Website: home-depot
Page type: review-order
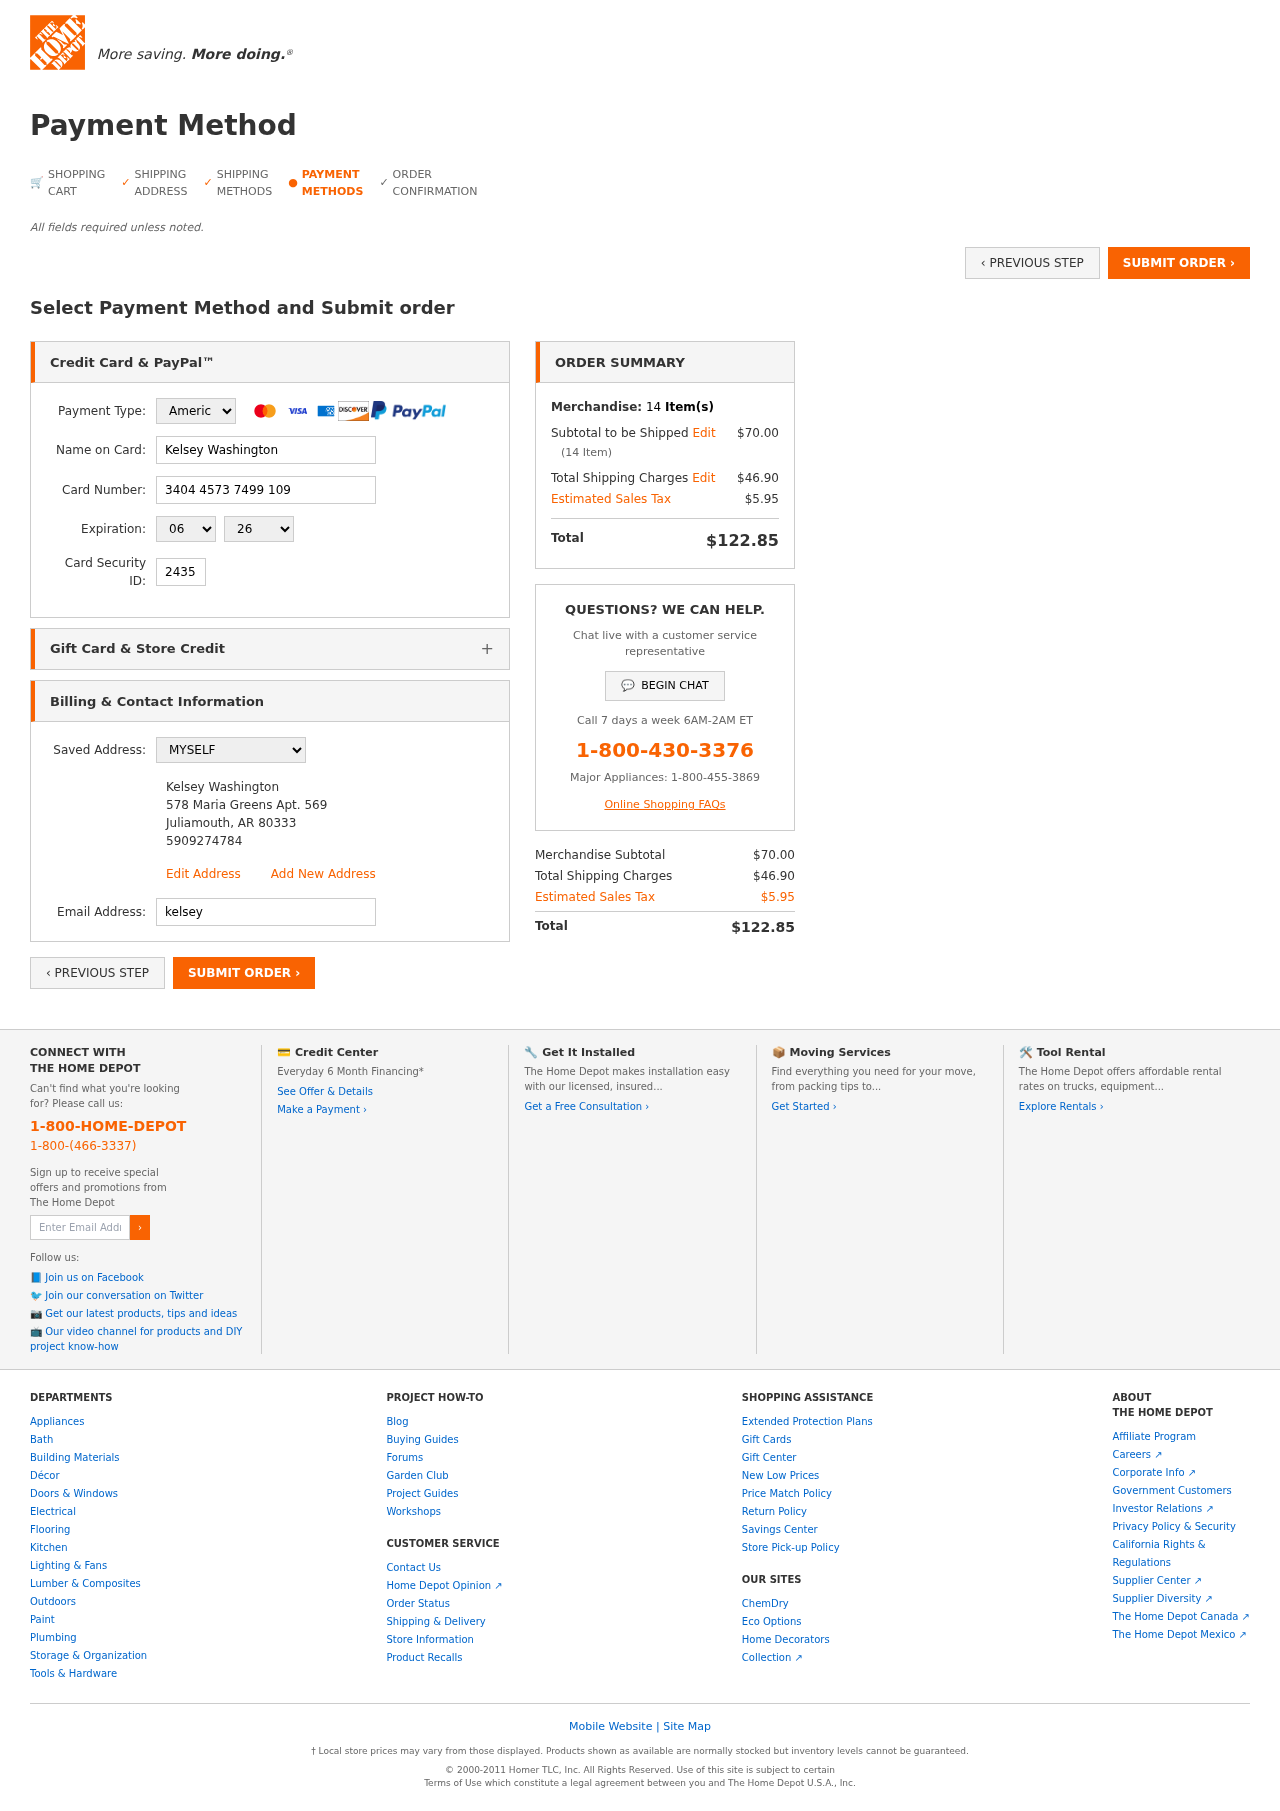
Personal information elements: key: PII_CARD_CVV
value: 2435
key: PII_CARD_EXPIRY_MONTH
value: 06
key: PII_CARD_EXPIRY_YEAR
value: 26
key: PII_CARD_NUMBER
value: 3404 4573 7499 109
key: PII_CARD_TYPE
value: American Express
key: PII_EMAIL
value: kelseywashington@yahoo.com
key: PII_FULLNAME
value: Kelsey Washington
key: PII_FULLNAME2
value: Kelsey Washington
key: PII_STREET2
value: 578 Maria Greens Apt. 569
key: PII_CITY2
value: Juliamouth
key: PII_STATE_ABBR2
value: AR
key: PII_POSTCODE2
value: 80333
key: PII_PHONE2
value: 5909274784
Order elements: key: ORDER_NUM_ITEMS
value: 14
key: ORDER_SUBTOTAL
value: $70.00
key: ORDER_NUM_ITEMS2
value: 14
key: ORDER_SHIPPING_COST
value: $46.90
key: ORDER_TAX
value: $5.95
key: ORDER_TOTAL
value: $122.85
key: ORDER_SUBTOTAL2
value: $70.00
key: ORDER_SHIPPING_COST2
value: $46.90
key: ORDER_TAX2
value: $5.95
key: ORDER_TOTAL2
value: $122.85